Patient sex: M
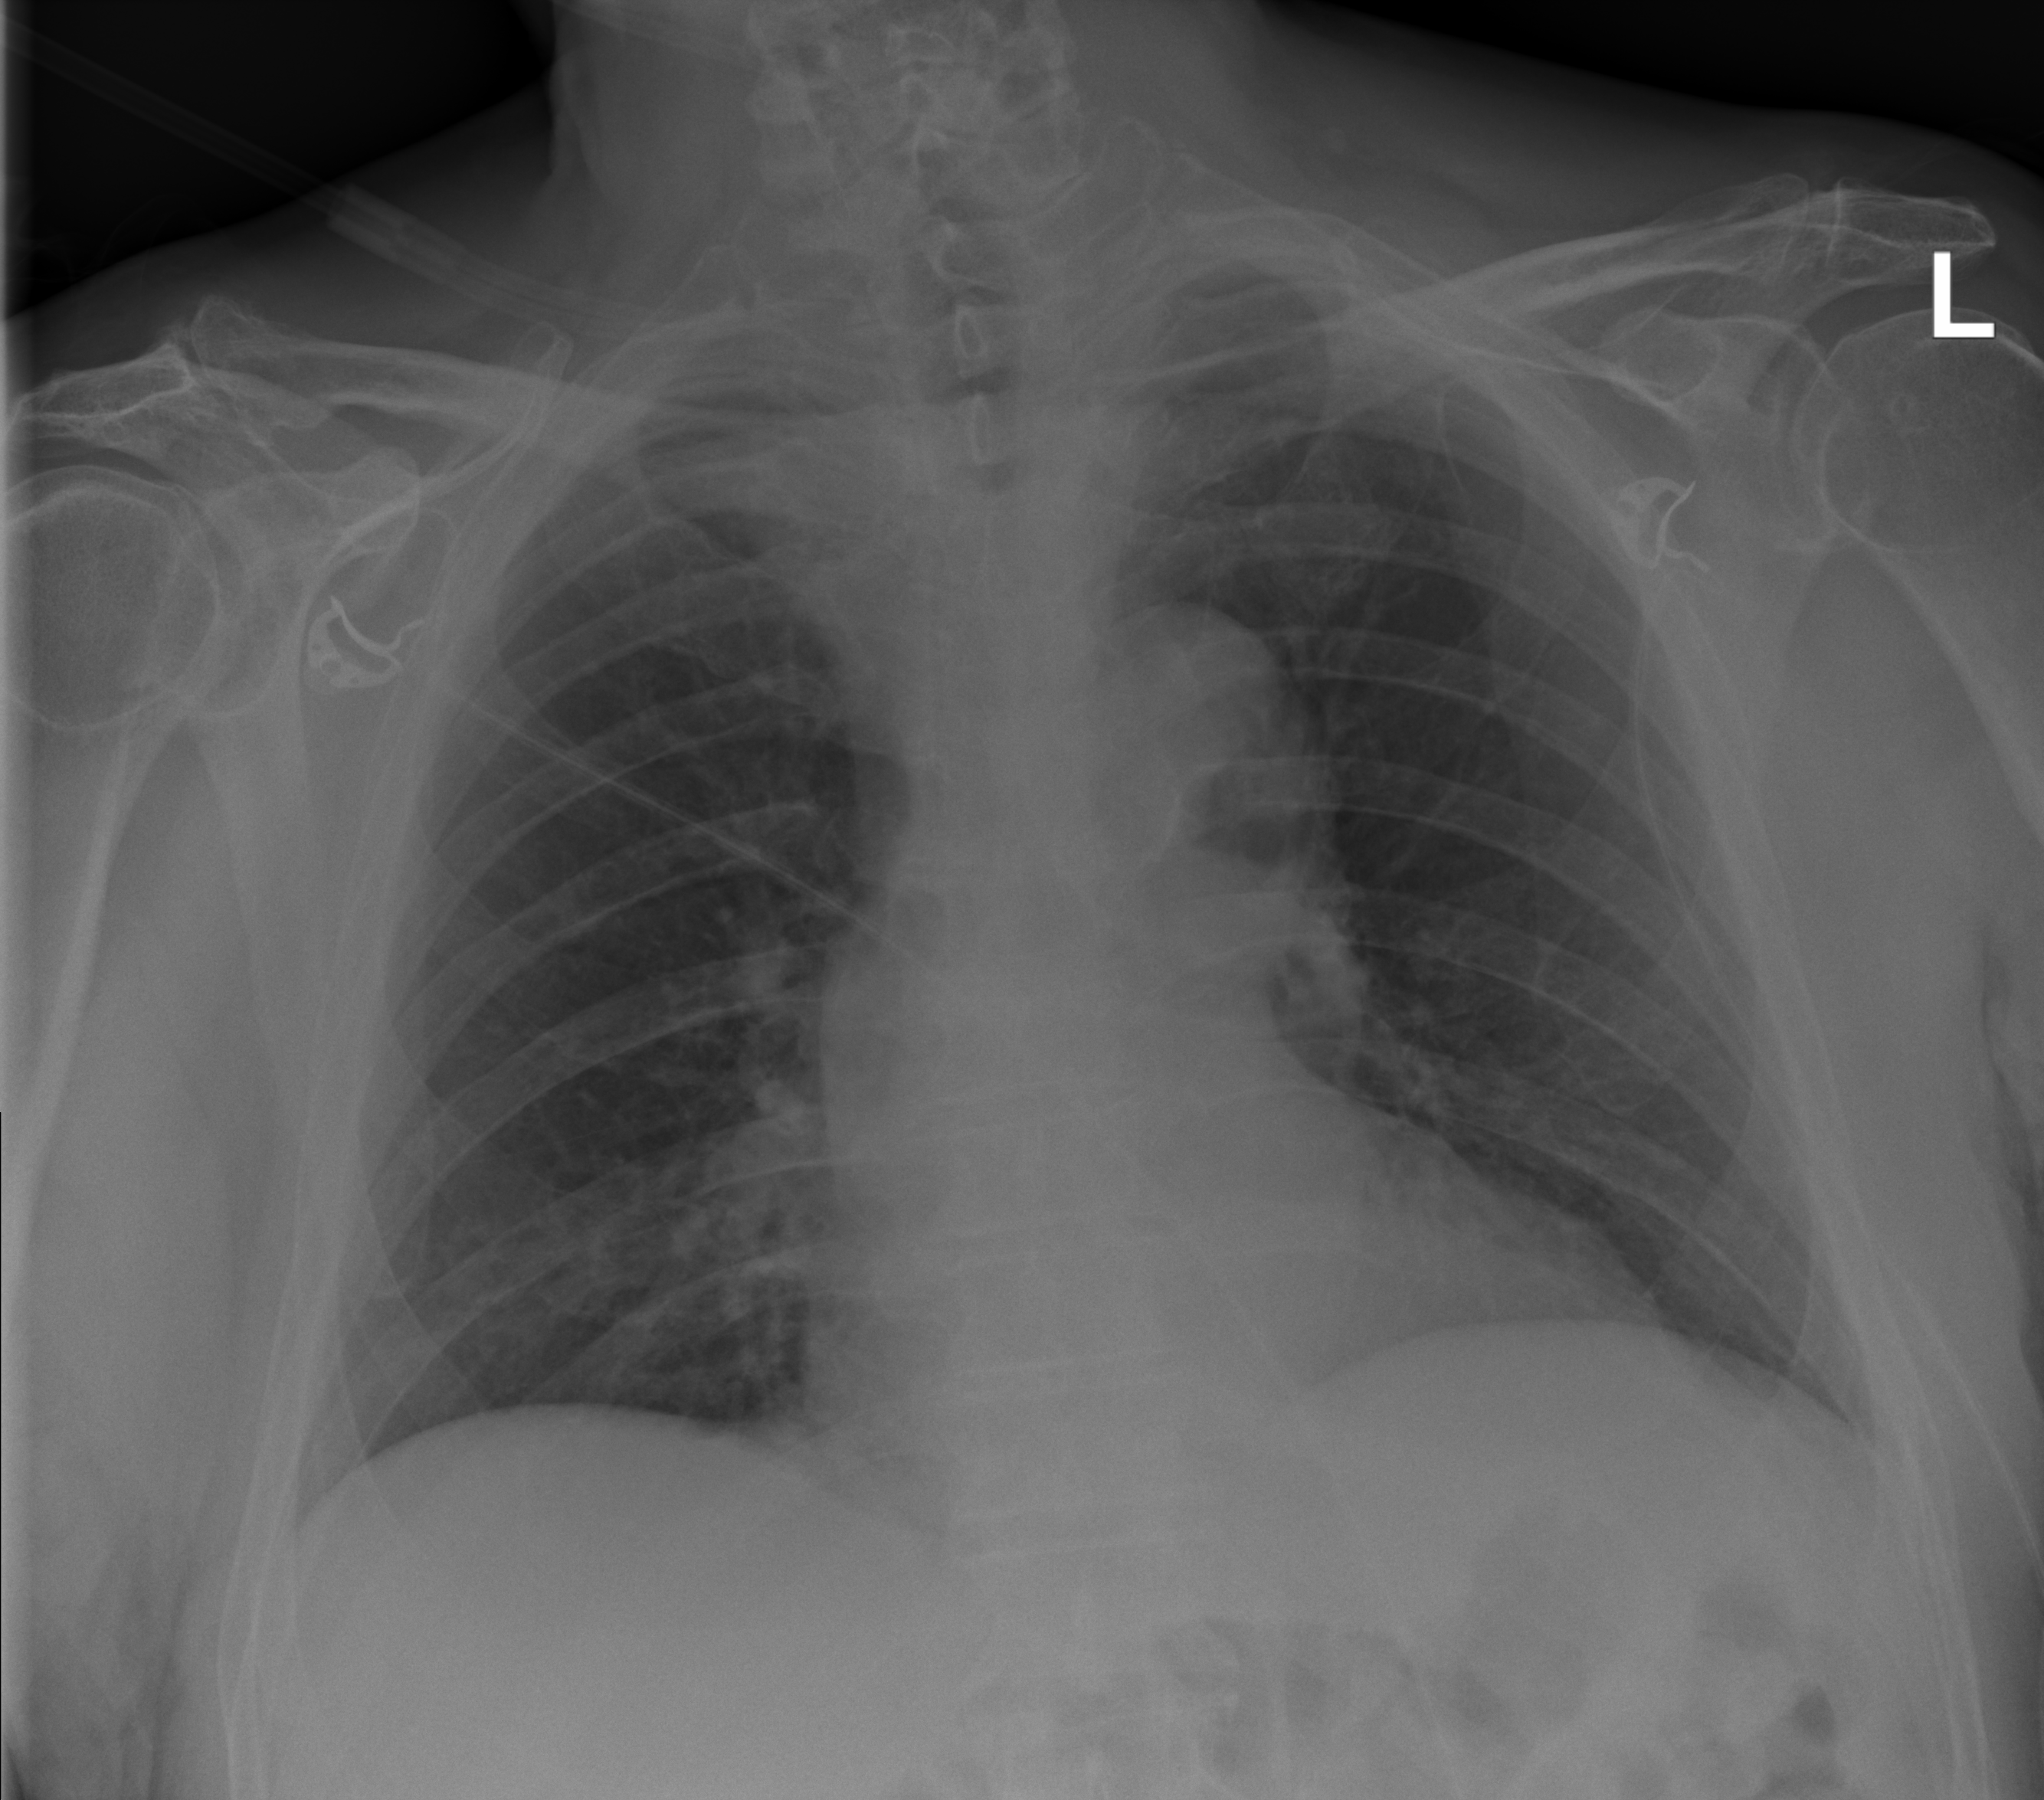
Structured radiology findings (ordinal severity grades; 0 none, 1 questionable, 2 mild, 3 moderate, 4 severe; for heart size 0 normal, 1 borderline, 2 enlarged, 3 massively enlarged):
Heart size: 0
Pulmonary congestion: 0
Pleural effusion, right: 0
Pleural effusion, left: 0
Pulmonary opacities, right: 2
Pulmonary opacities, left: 0
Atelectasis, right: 2
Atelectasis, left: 0